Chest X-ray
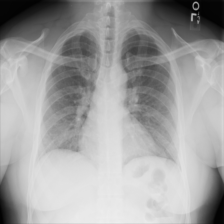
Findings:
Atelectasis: negative
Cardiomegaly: negative
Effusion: negative
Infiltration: negative
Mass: negative
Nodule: negative
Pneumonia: negative
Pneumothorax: negative
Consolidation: negative
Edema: negative
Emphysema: negative
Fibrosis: negative
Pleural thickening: negative
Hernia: negative